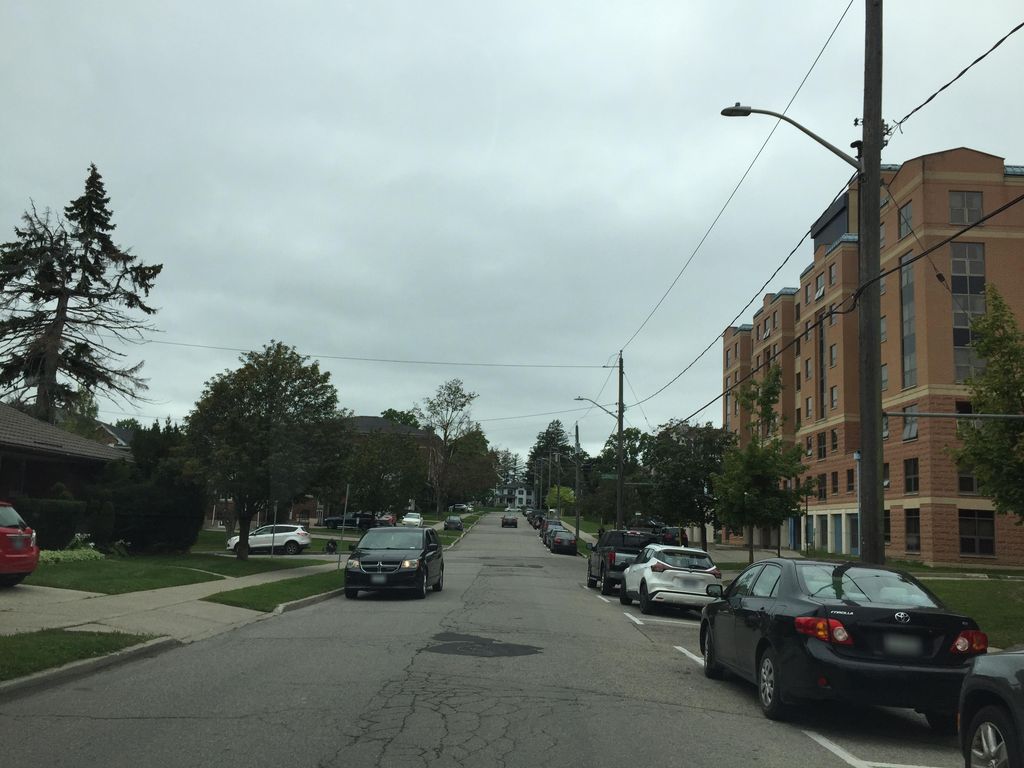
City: kitchener-waterloo